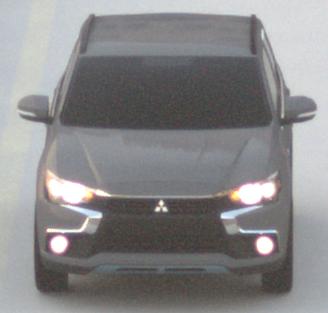
Make: Mitsubishi
Model: Outlander 2.0 Plug-In Hybrid
Detailed model: Outlander (III) Plug-In Hybrid
Model produced from: 2015/10
Model produced until: 2018/08
Doors: 5
Color: gray
Road condition: dry road
Daytime: dawn
Contrast: low contrast